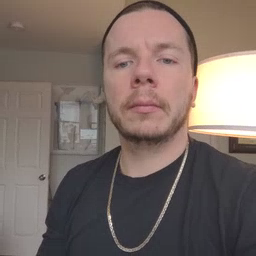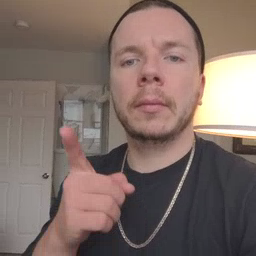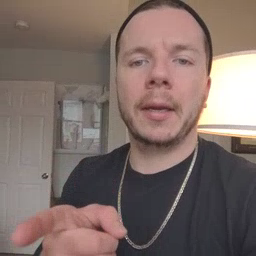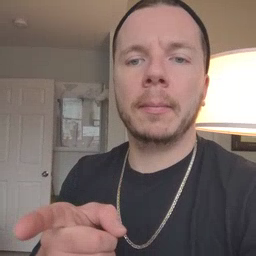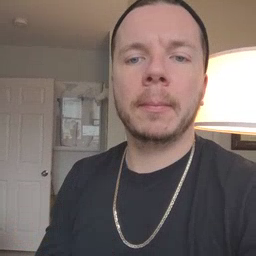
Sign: hesheit